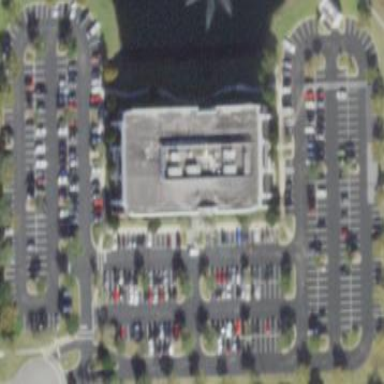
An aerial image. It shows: Parking area.